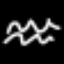
Label: squiggle